A scalogram of one vibration snapshot from a rotating bearing is shown, computed with a continuous wavelet transform. Determine the bearing's health state. Answer with exactly one of: normal, inner_race, outer_race, ball.
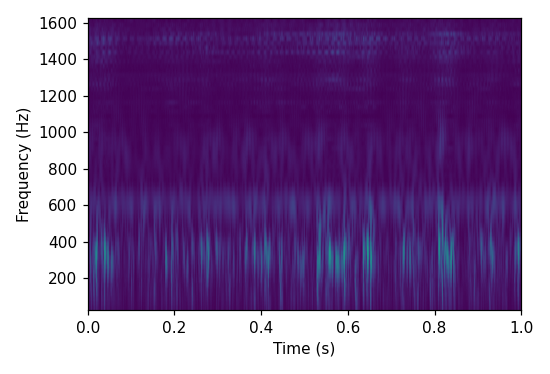
Answer: ball